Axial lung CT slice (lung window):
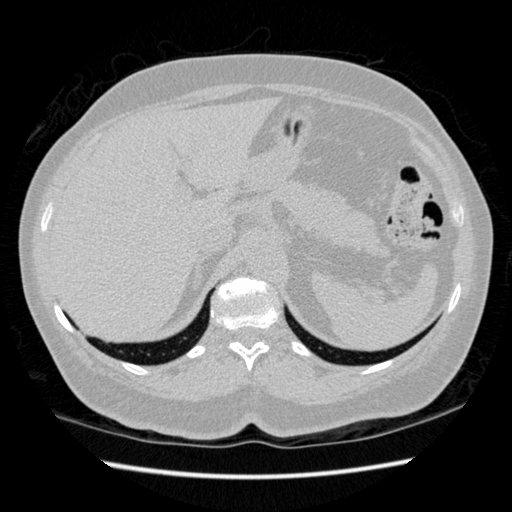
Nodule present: no